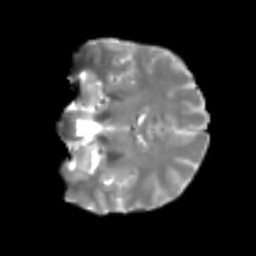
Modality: T2w
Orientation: coronal
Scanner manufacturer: siemens
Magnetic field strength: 3 T
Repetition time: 4 s
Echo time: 0.0594 s